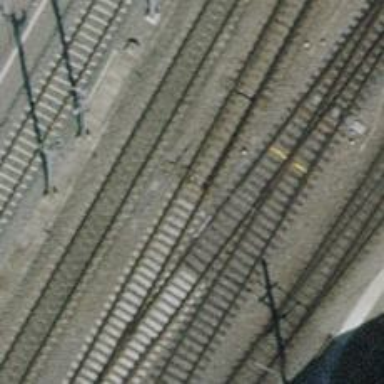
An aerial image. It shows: Railway switch.